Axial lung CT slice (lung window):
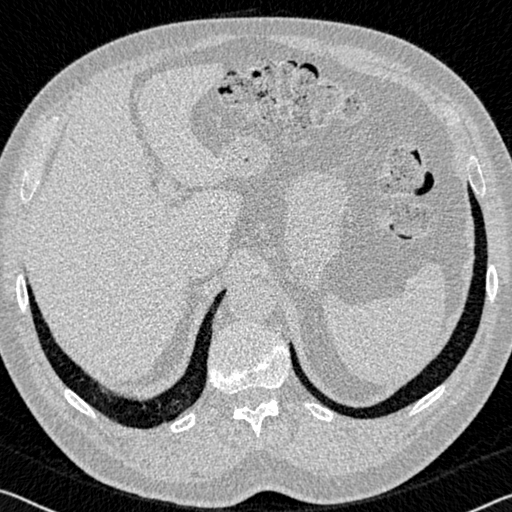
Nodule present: no